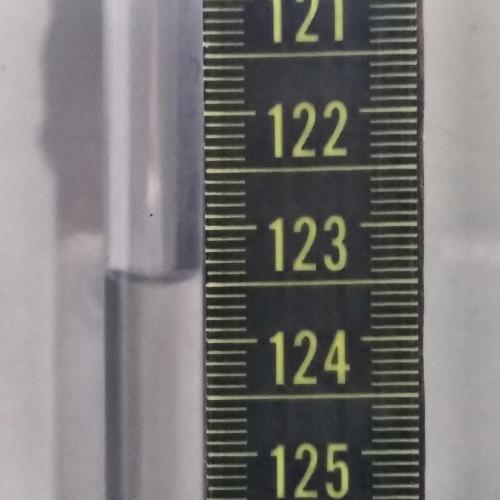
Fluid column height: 123.4 cm